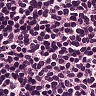
Metastatic tissue present: no